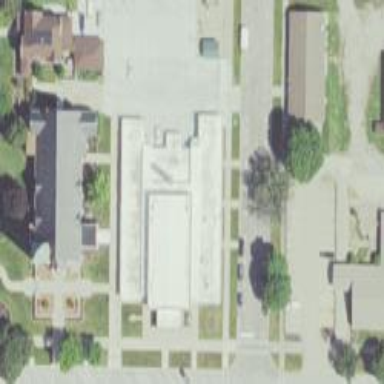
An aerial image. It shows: School.